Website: macys
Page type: customer-info-address
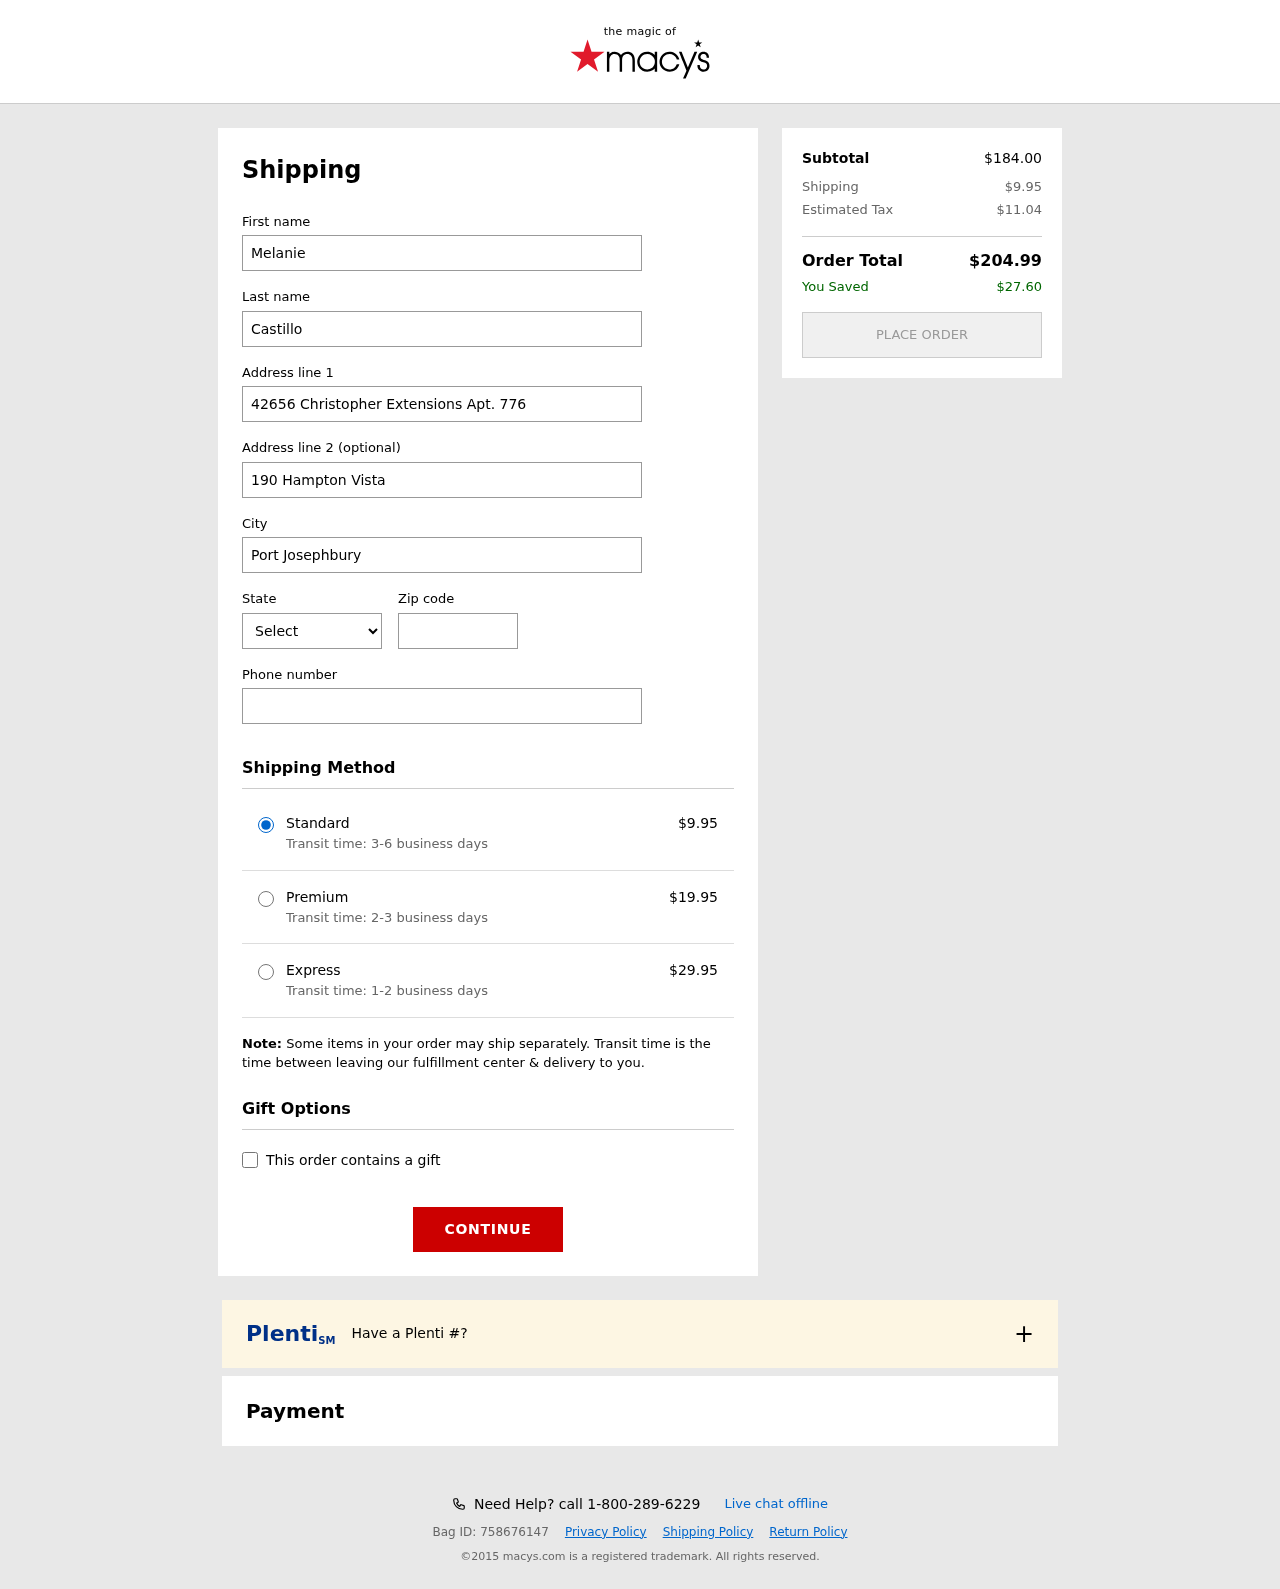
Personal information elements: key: PII_CITY
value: Port Josephbury
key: PII_FIRSTNAME
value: Melanie
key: PII_LASTNAME
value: Castillo
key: PII_PHONE
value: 5759814343
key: PII_POSTCODE
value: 07211
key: PII_STATE_ABBR
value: LA
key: PII_STREET
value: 42656 Christopher Extensions Apt. 776
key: PII_STREET2
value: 190 Hampton Vista
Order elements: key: ORDER_SHIPPING_COST
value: $9.95
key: ORDER_SHIPPING_COST_PREMIUM
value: $19.95
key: ORDER_SHIPPING_COST_EXPRESS
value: $29.95
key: ORDER_SUBTOTAL
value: $184.00
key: ORDER_TAX
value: $11.04
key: ORDER_TOTAL
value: $204.99
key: ORDER_SAVINGS
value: $27.60